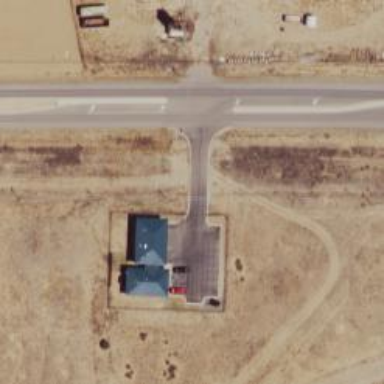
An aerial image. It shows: Clinic.